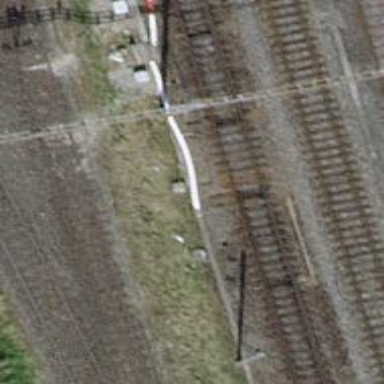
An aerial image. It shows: Railway switch.